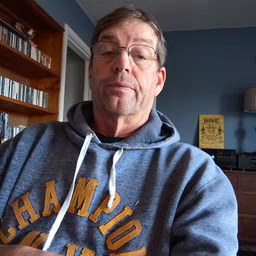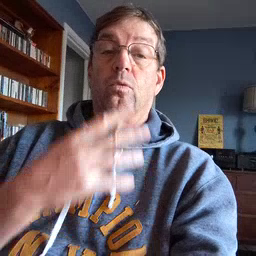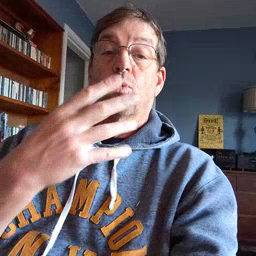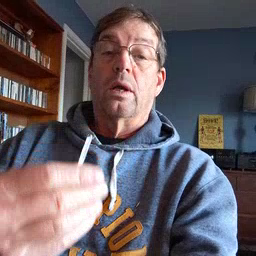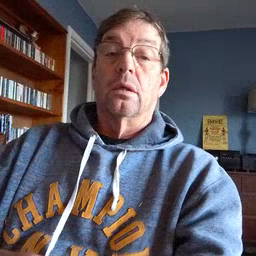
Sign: wet